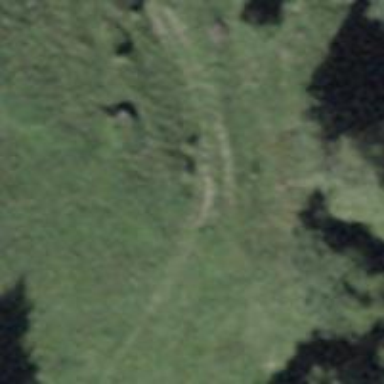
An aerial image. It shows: Unpaved path.